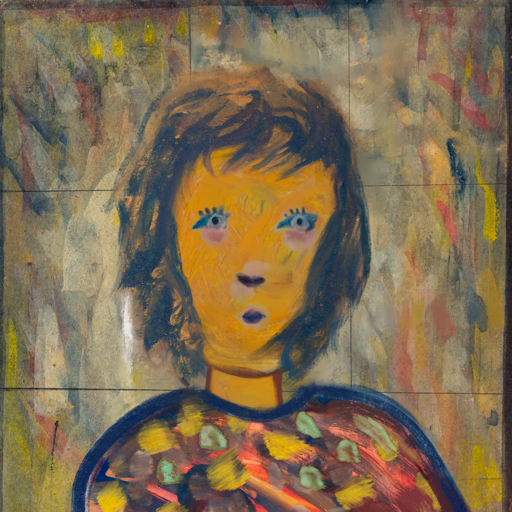
Background: GypsyMother, Head And Neck Front: After_Raid, Face Front: Hill_Girl, Bust: Mother_And_Son_Mother, Hair Front: InTheSun, Head Accessory: Blank, Second Necklace: Blank, Necklace: Blank, Baby: Blank